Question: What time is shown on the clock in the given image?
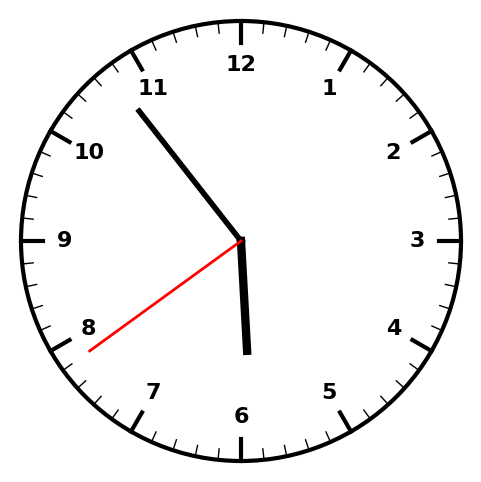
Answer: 05:53:39